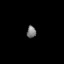
Tissue: prostate
Cell type: T cells
Senescence score: 0.7097
Nuclear area (px): 110
Mean DAPI intensity: 119.582